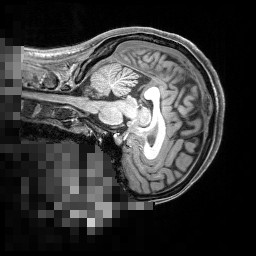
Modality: T1w
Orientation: sagittal
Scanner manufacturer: siemens
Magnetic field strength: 3 T
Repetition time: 2.4 s
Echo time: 0.00256 s